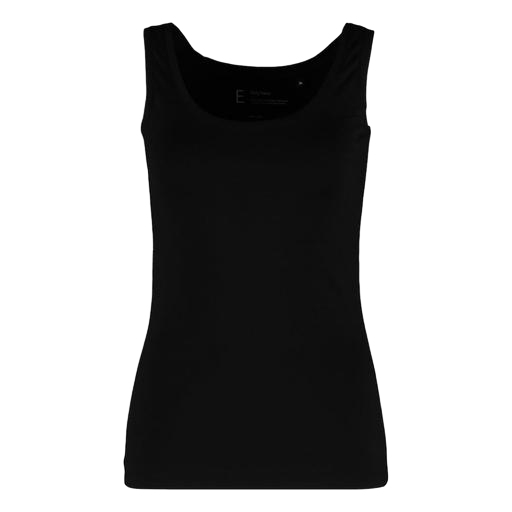
black slim tank, black women's straight fit vest, black fitted tank top, white background